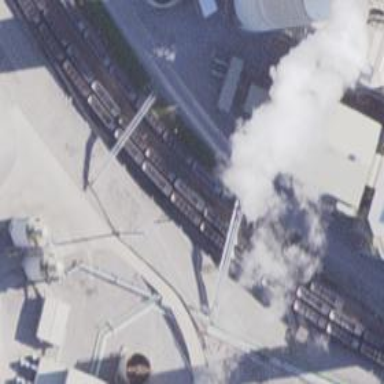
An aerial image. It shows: Rail spur service.